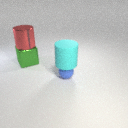
large green metal cube behind small blue rubber sphere